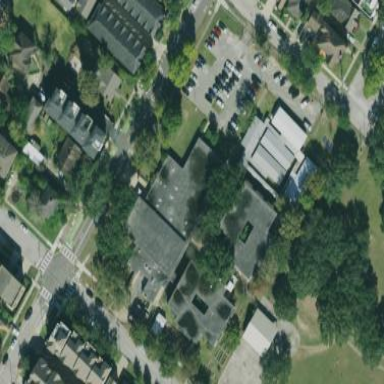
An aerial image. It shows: School building.